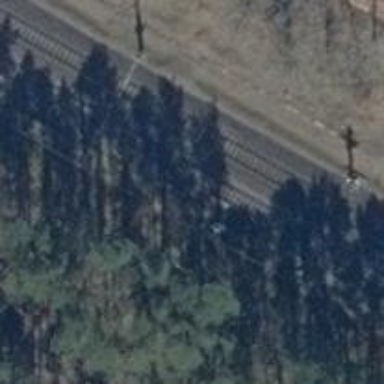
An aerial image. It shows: Railway signal.